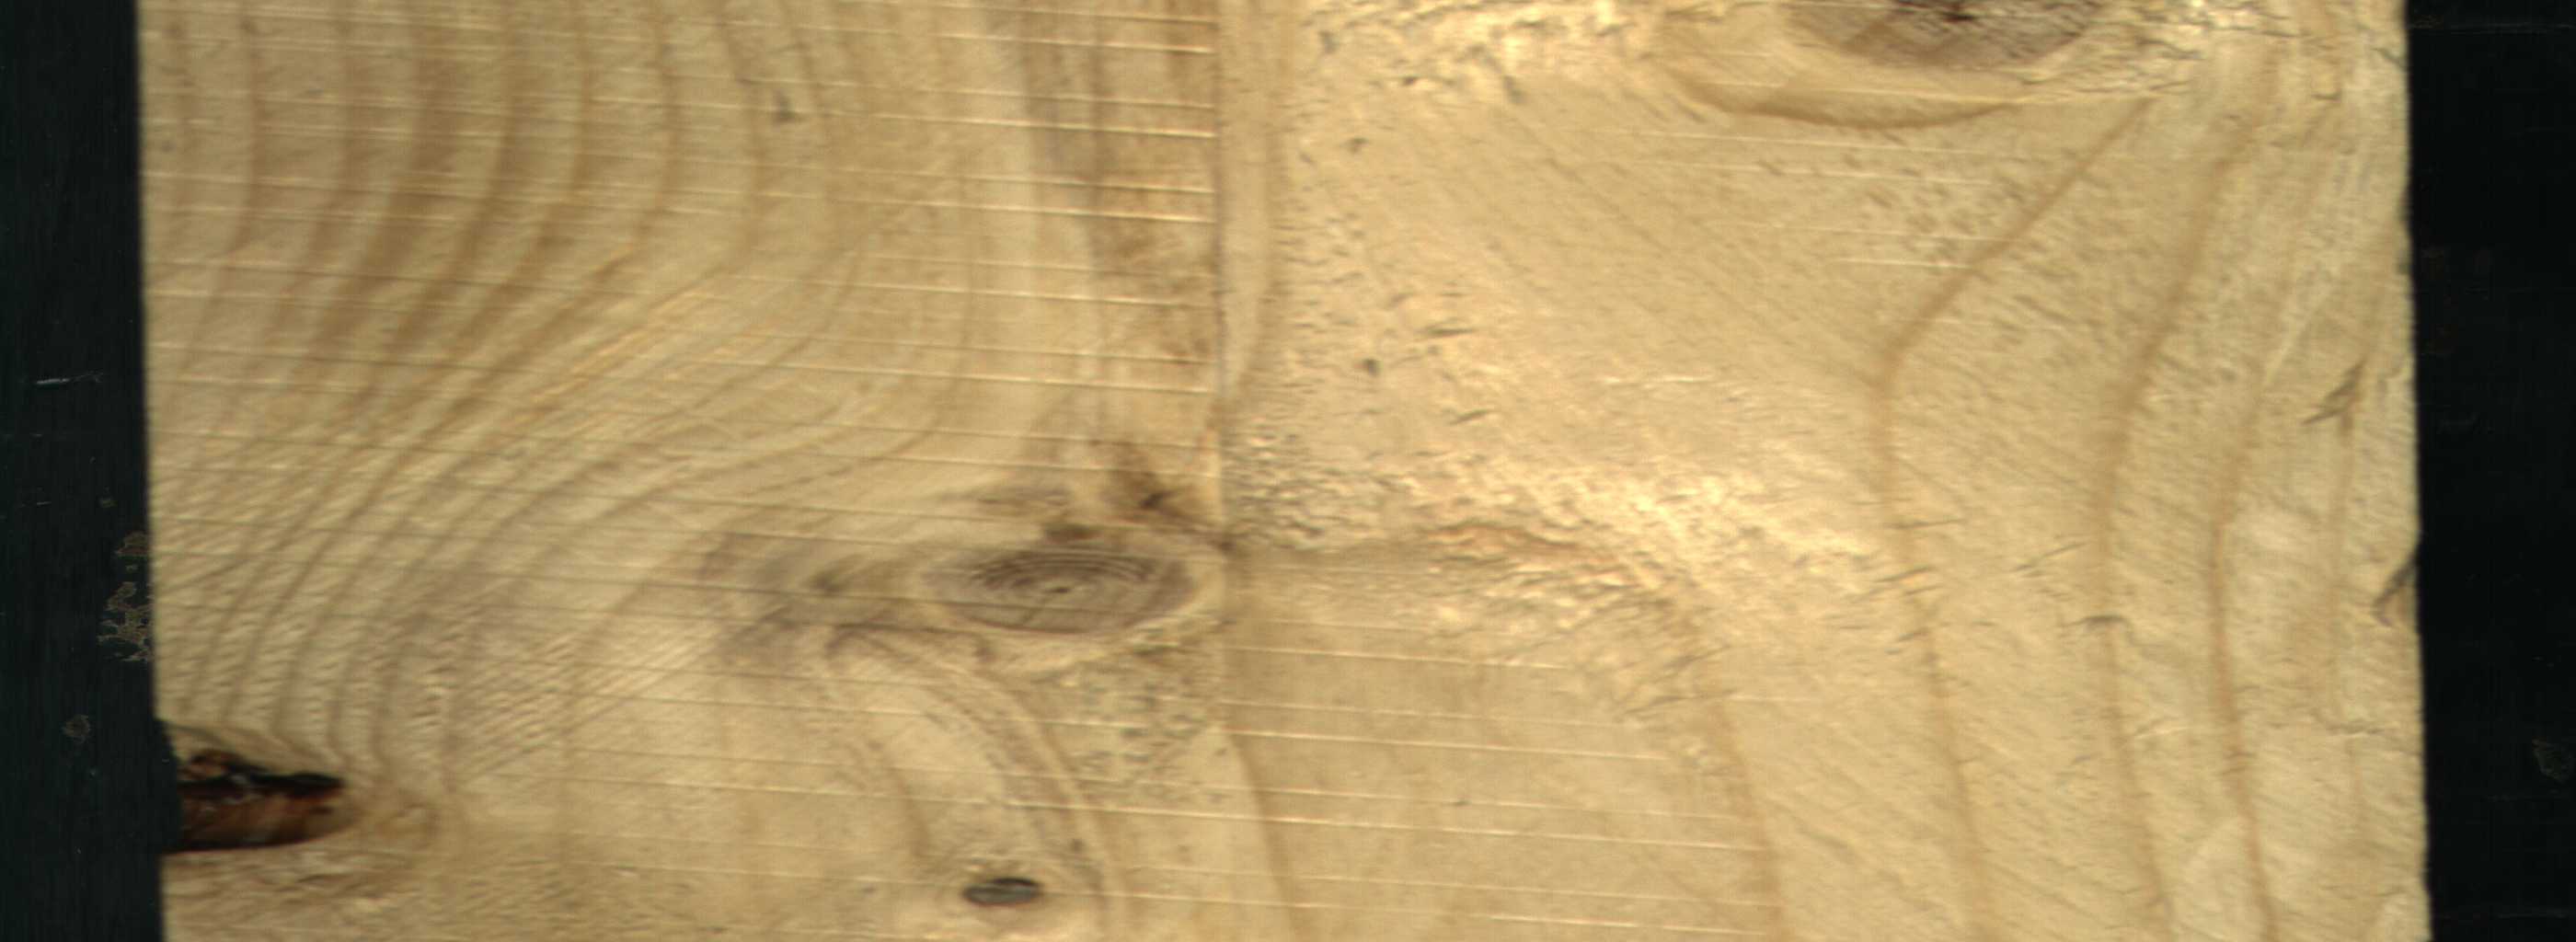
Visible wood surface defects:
Knot_missing
Live_Knot
Live_Knot
Live_Knot